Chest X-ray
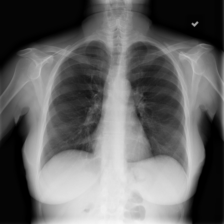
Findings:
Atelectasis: negative
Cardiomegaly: negative
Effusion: negative
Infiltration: negative
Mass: negative
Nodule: negative
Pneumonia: positive
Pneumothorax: negative
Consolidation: negative
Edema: negative
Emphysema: negative
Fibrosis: negative
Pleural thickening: negative
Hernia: negative